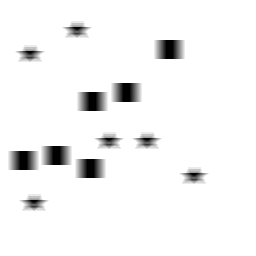
Squares: 6
Triangles: 0
Stars: 6
Total shapes: 12